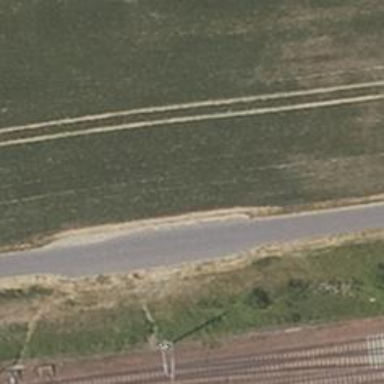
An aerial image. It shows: Passing place on the road.